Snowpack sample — Snodgrass Mountain, Crested Butte, Colorado (2/4/25, 12:06 PM MST)
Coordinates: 38.923, -106.968
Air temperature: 35 °F
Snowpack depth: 80 cm
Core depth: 60 cm
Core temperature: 32 °F
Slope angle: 14°, slope face: 78°
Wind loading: low
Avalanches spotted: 0
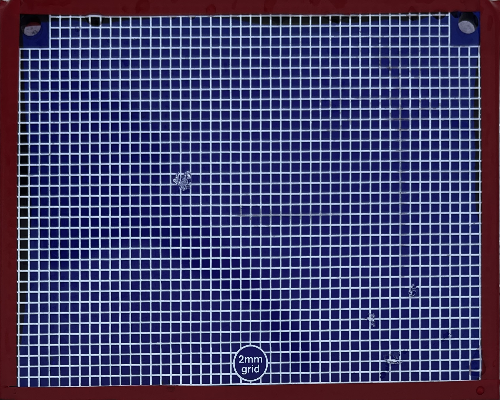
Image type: profile
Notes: No avalanches nearby, unusually warm weather for the last month reported by residents, Collected 25 yards from treeline